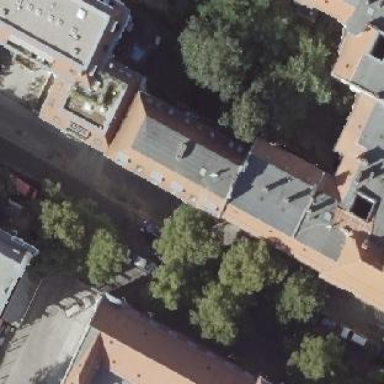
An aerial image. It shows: Building with apartments featuring unique double saltbox roof shape.